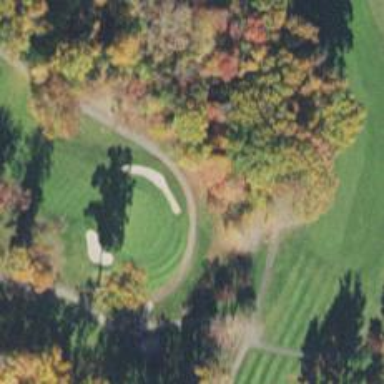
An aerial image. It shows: Pathway for golfing.